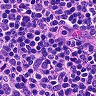
Metastatic tissue present: no